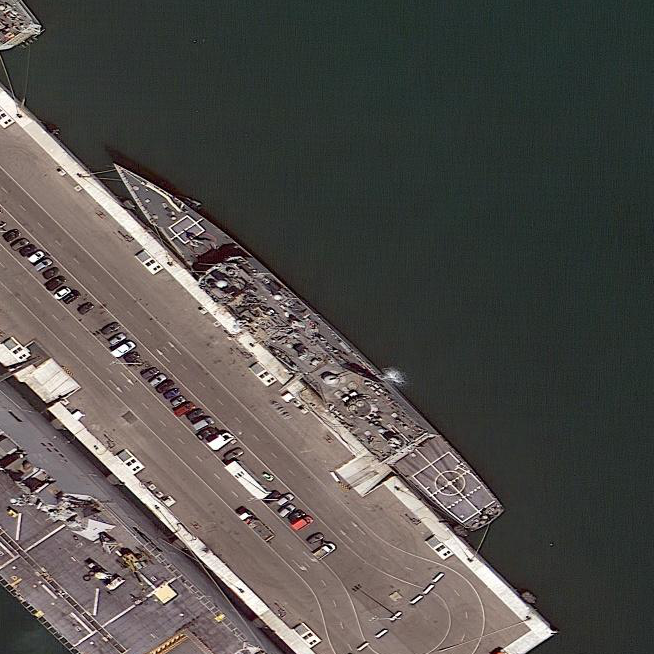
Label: cruiser